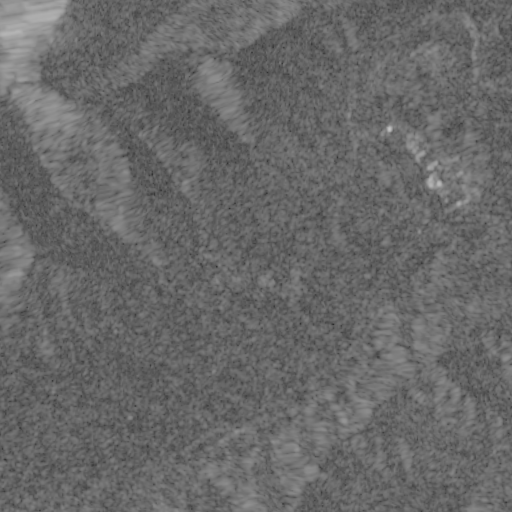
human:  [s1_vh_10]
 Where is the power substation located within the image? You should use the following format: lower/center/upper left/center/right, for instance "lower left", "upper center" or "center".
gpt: The power substation is located in the center right of the image.
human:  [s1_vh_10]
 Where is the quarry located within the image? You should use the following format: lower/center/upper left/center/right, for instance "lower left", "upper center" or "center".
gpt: The quarry is located in the upper right of the image.
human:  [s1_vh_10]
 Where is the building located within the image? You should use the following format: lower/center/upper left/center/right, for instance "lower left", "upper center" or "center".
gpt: There is no building in the image.

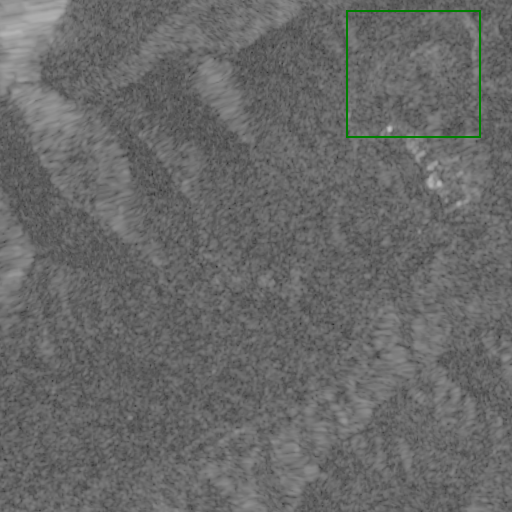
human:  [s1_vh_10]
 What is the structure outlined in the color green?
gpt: The structure outlined in green is a quarry.
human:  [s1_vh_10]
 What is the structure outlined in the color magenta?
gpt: There is no magenta outline.